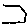
Label: hexagon